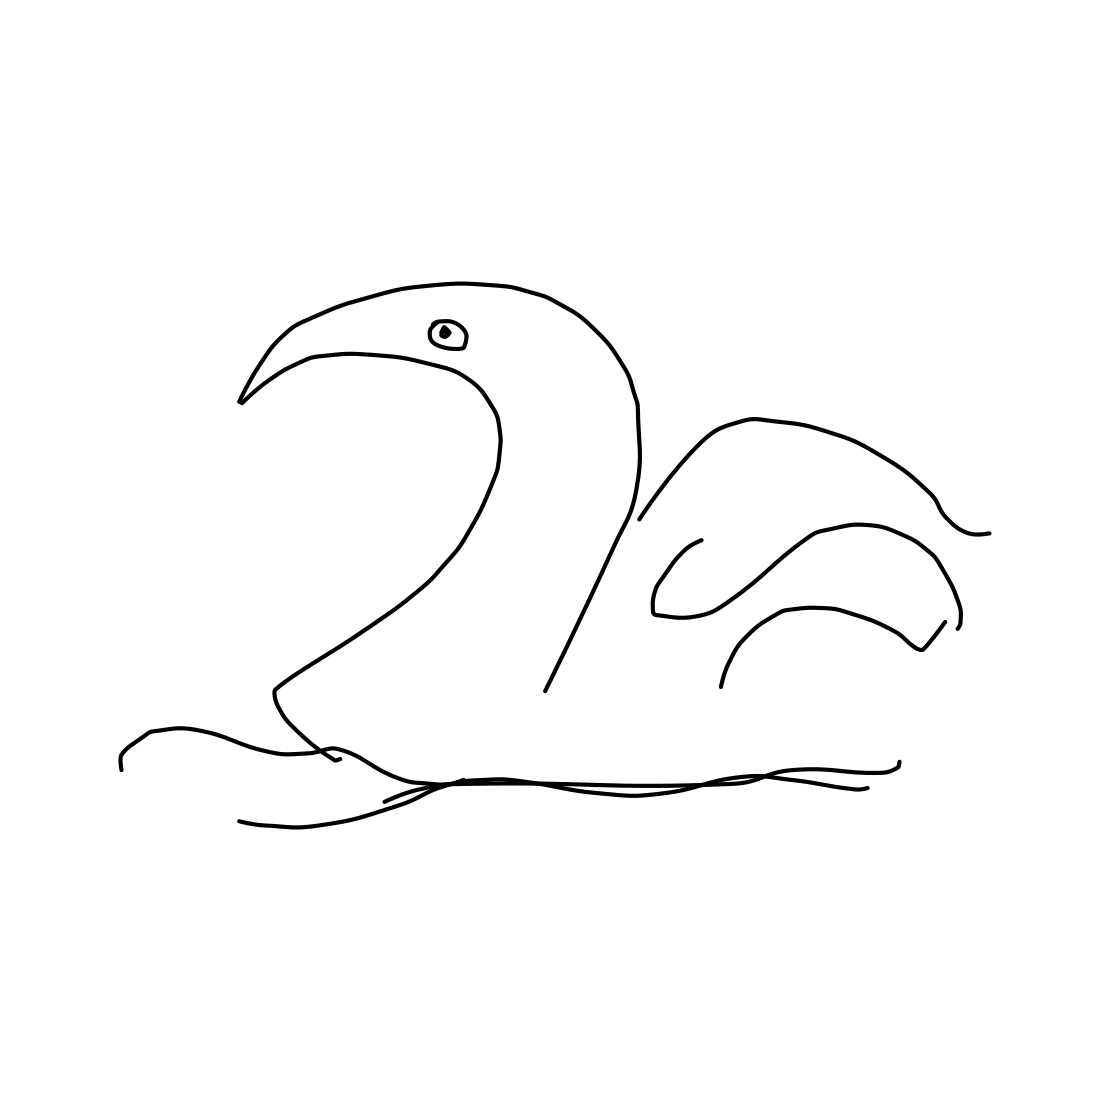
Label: swan